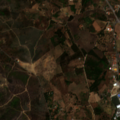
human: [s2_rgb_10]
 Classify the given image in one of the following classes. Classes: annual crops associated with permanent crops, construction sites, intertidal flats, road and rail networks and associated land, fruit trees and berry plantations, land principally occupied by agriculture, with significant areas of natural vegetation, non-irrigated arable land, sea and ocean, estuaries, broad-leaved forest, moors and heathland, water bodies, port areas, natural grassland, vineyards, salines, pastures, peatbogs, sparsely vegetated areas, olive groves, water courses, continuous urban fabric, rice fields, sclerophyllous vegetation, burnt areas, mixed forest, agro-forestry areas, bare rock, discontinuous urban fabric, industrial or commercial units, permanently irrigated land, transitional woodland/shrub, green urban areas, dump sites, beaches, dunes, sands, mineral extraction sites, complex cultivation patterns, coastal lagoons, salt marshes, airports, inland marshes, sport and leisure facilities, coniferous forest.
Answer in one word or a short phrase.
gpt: continuous urban fabric, olive groves, transitional woodland/shrub